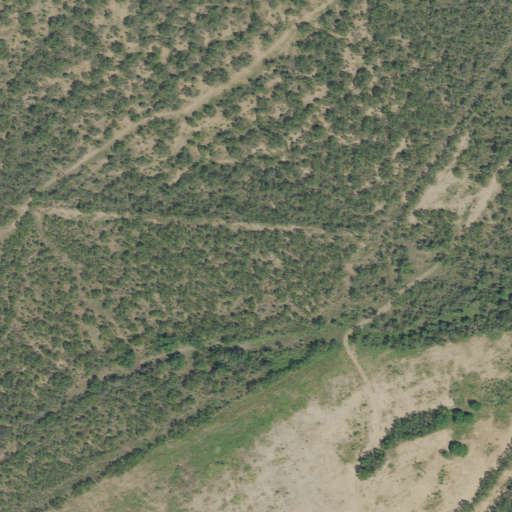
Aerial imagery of valley in Texas named Frypan Valley containing shrub and grassland